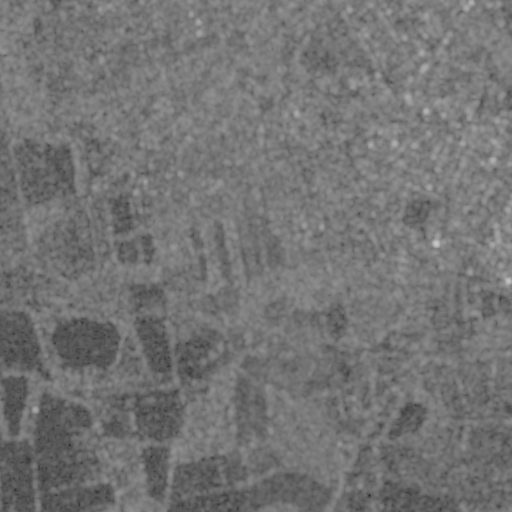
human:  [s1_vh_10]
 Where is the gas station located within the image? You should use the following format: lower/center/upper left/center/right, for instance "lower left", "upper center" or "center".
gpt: The gas station is located in the upper right of the image.
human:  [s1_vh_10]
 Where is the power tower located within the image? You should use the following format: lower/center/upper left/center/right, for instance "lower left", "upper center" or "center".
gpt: The power tower is located in the center left of the image.
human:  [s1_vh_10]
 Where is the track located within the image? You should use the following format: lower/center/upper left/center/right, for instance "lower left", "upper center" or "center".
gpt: The track is located in the upper right of the image.
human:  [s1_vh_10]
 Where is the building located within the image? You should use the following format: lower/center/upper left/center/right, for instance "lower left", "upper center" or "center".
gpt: There is no building in the image.

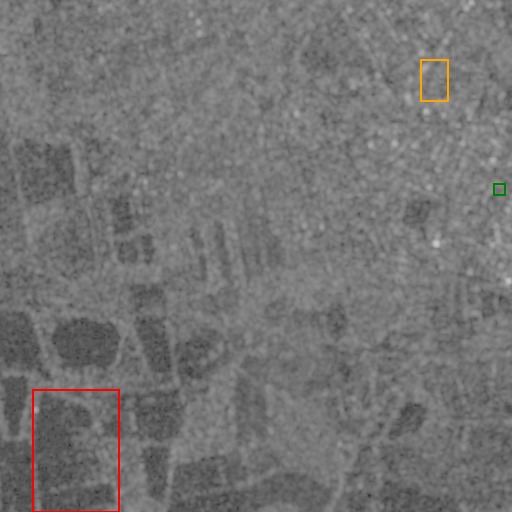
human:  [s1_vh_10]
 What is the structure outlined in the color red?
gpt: The structure outlined in red is a crop field.
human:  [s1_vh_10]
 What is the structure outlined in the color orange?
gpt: The structure outlined in orange is a park.
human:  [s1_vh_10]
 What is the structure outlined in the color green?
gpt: The structure outlined in green is a parking lot.
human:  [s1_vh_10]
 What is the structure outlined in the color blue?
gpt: There is no blue outline.